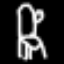
Label: chair